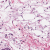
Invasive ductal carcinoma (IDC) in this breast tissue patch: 0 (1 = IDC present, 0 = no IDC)